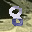
Label: 8